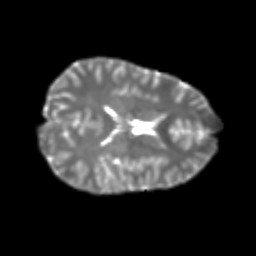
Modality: T2w
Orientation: axial
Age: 21
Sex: female
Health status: healthy
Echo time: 0.074 s